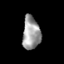
Tissue: skin
Cell type: Epithelial cells
Senescence score: 0.2522
Nuclear area (px): 571
Mean DAPI intensity: 157.932